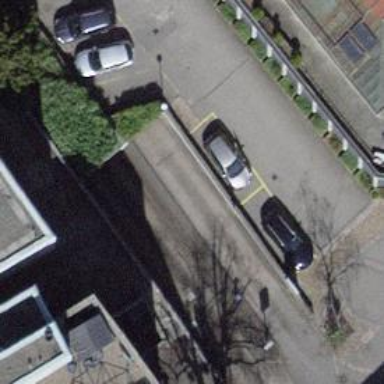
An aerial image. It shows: Parking area.